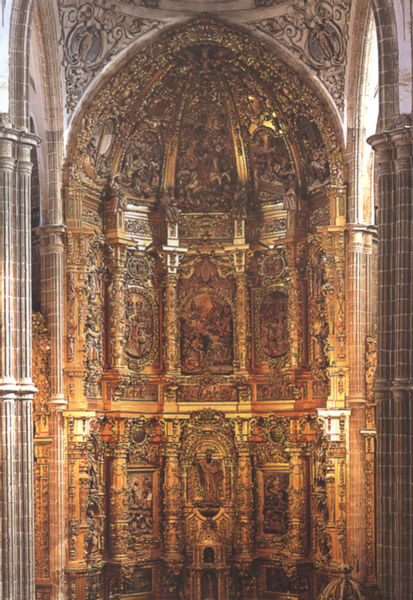
Titel: Altarretabel in der Kathedrale zu Medina
Künstler: Tomás de Sierra
Standort: Medina de Rioseco, Iglesia de Santiago (EU - E - Kastilien)
Schlagwörter: gemälde, braun, fenster, licht, schmuck, säulen, malerei, barock, bild, kirche, gold, innen, relief, bogen, pilaster, kuppel, dekor, foto, nische, gewölbe, religion, rippen, zwickel, altar, kathedrale, halbrund, wappen, apsis, chor, kapelle, heilige, prunk, medaillons, zierat, rfiguren